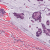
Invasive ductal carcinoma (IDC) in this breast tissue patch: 1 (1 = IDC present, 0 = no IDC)